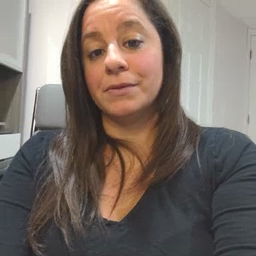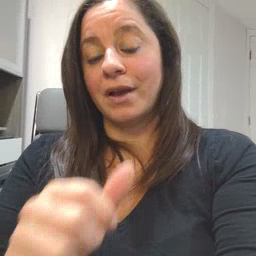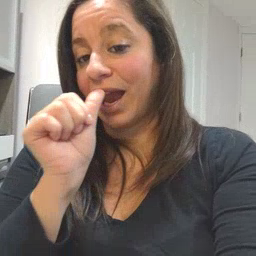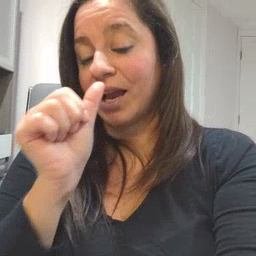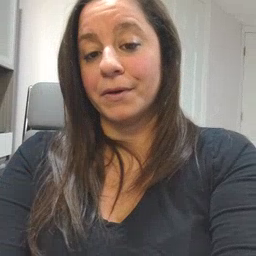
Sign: nuts